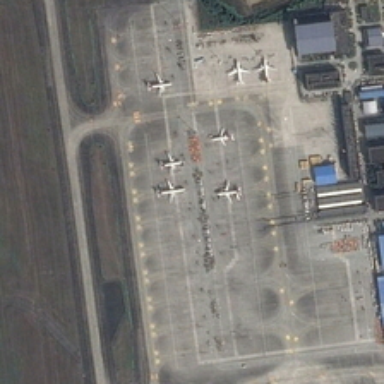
Several planes are parked in an airport with several buildings .